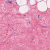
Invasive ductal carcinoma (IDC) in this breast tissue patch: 0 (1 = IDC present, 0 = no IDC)